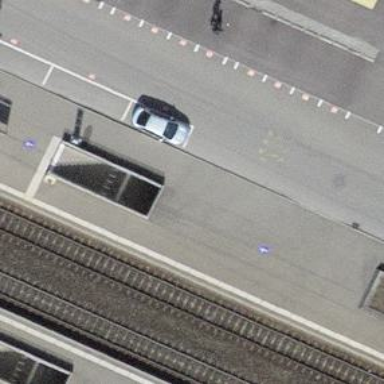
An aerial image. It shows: Footway with asphalt surface going through tunnel.